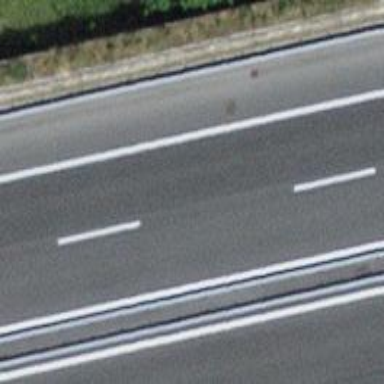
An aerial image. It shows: View of motorway.